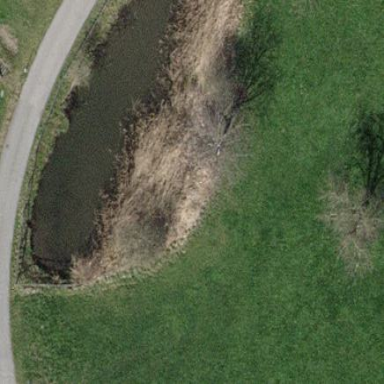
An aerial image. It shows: Pond surrounded by natural water.